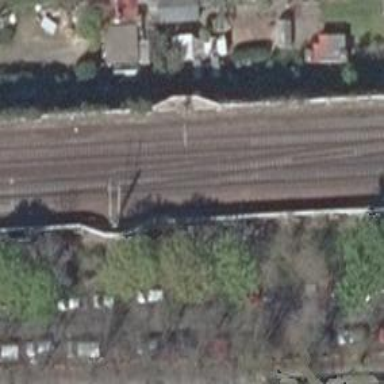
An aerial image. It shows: Railway track with contact lines for electrification.